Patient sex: M
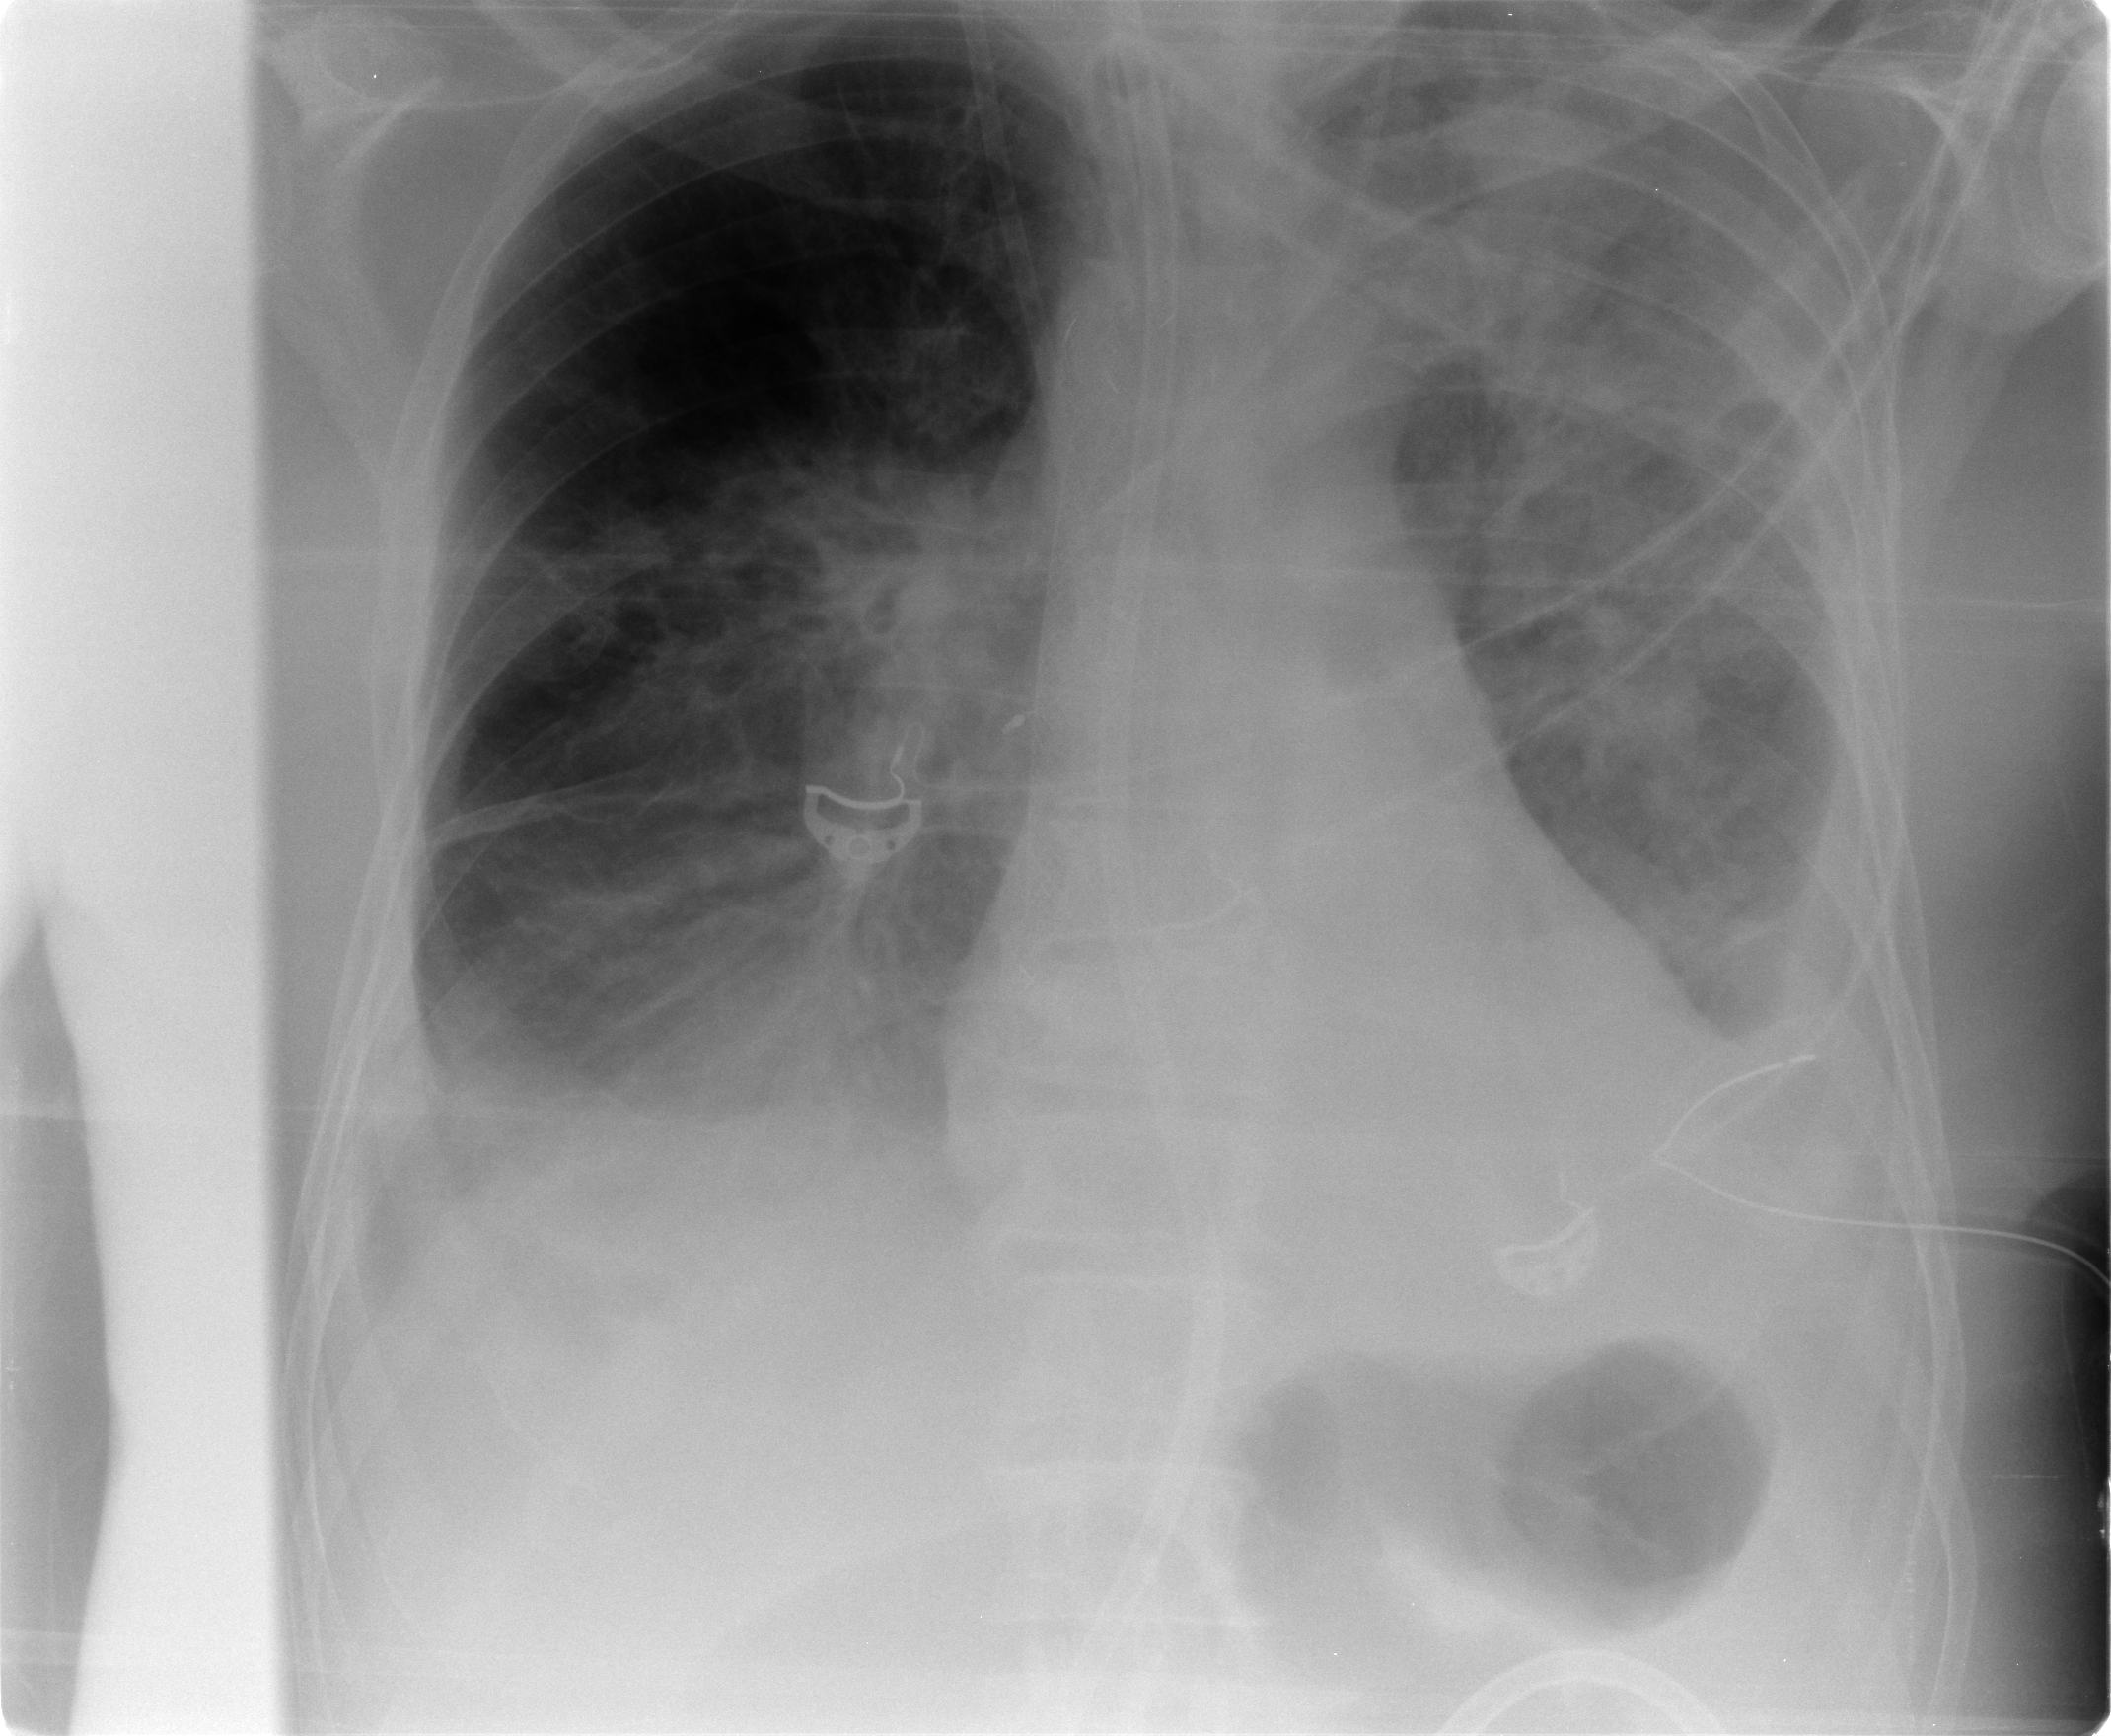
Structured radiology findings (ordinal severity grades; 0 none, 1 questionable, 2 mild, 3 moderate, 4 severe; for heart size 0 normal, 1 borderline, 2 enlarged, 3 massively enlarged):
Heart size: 0
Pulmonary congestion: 2
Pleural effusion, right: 2
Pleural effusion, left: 3
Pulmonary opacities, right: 2
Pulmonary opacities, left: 3
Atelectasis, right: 2
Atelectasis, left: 2